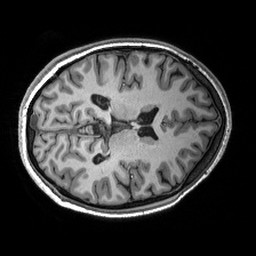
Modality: T1w
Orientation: axial
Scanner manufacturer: siemens
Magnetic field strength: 3 T
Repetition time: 2.53 s
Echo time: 0.00288 s